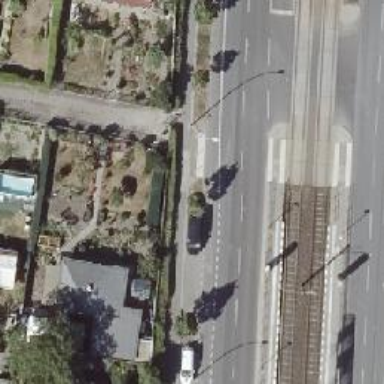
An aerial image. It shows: Unmarked crossing with pedestrian island.